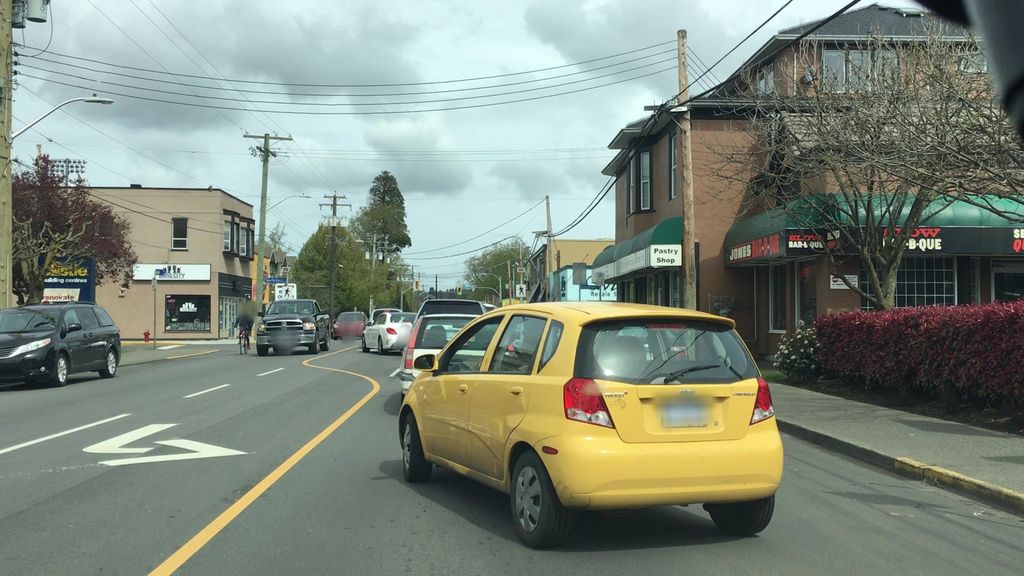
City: victoria